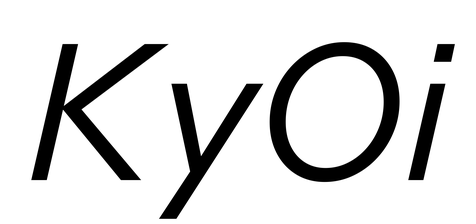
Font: InstrumentSans-Italic_Italic